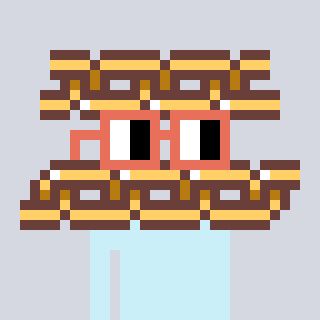
a pixel art character with square orange glasses, a chain-shaped head and a cold-colored body on a cool background